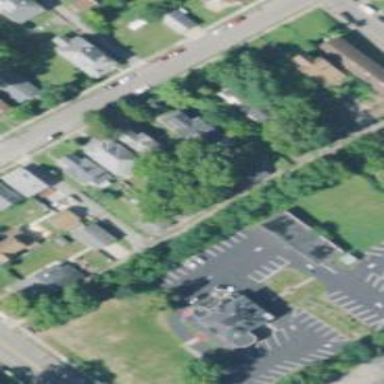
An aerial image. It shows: Alley classified as service road.